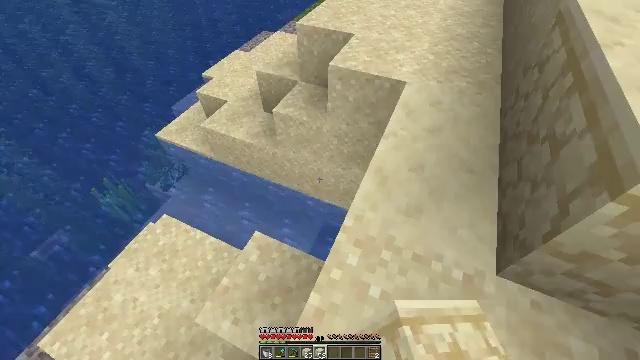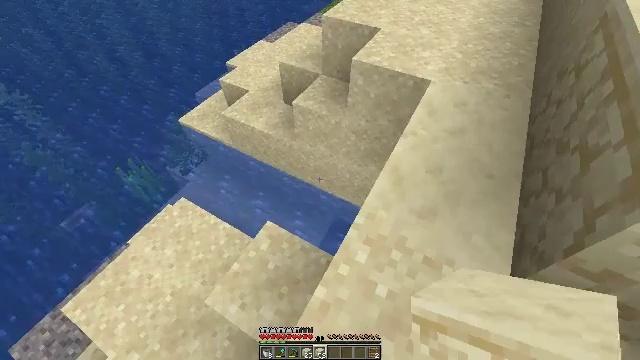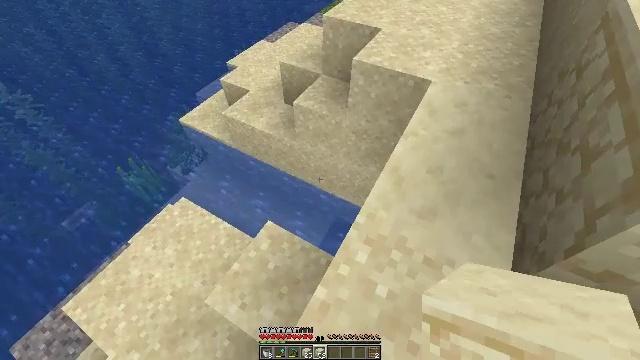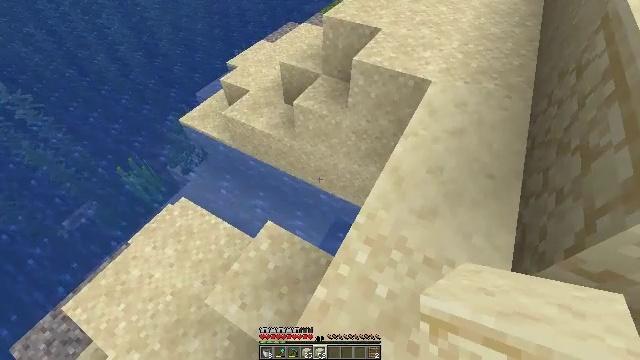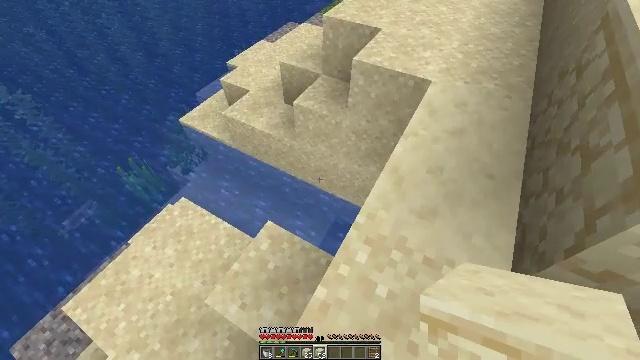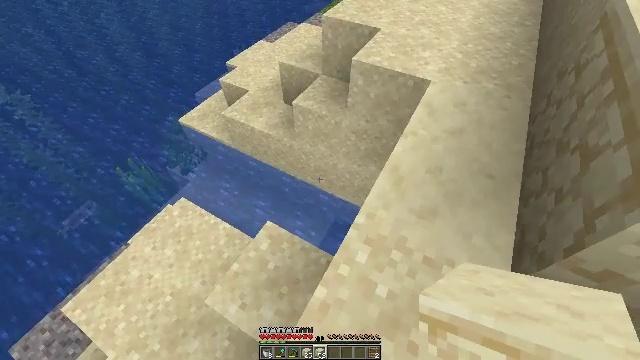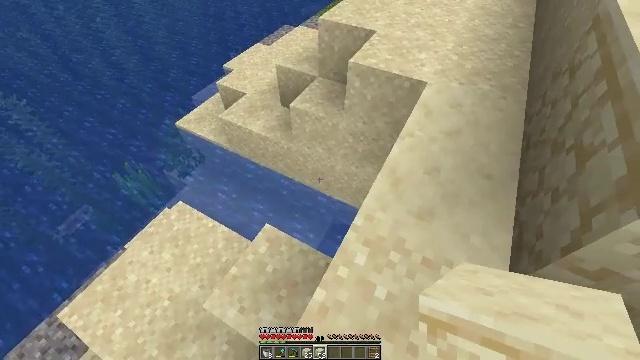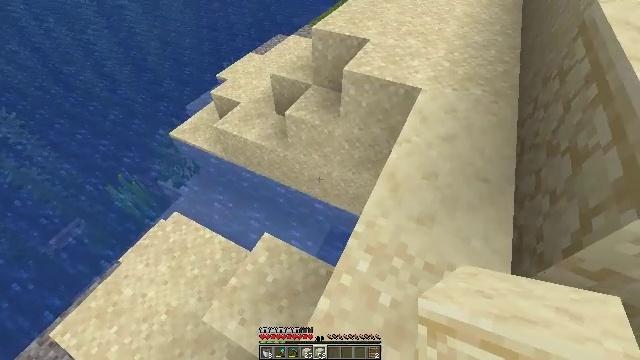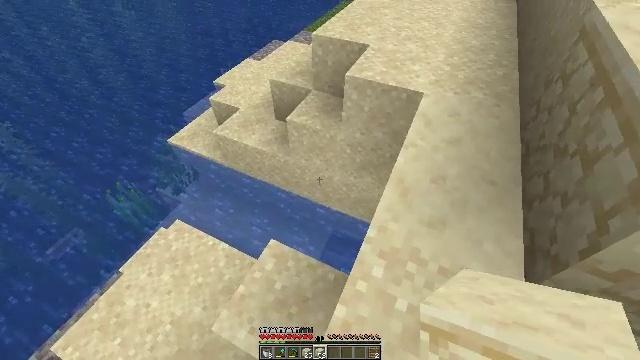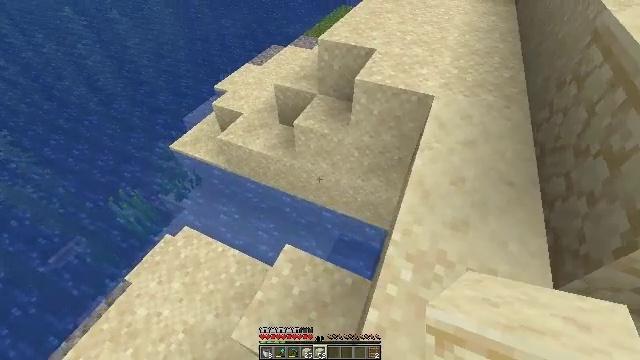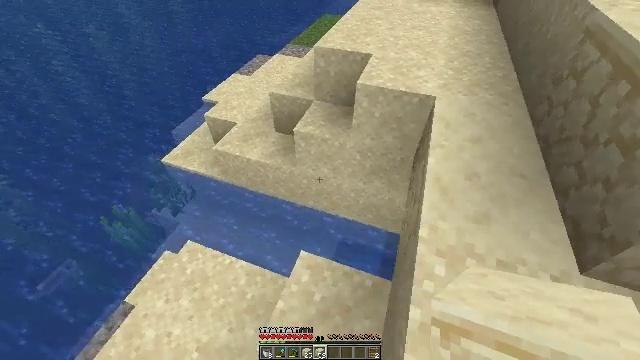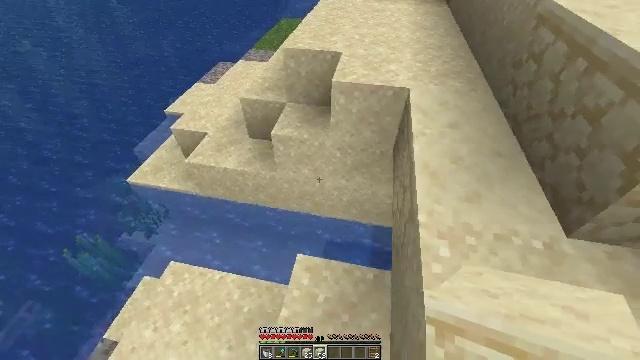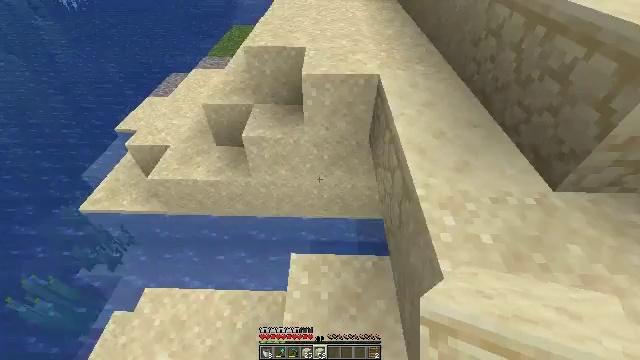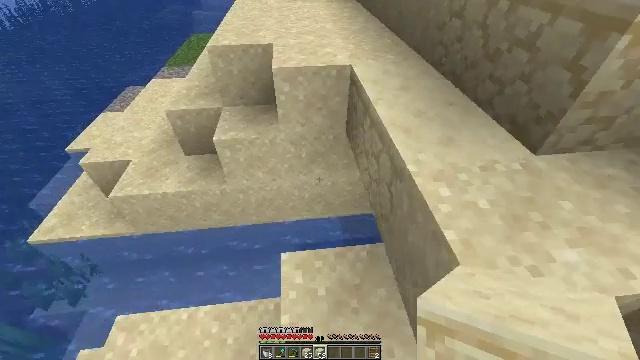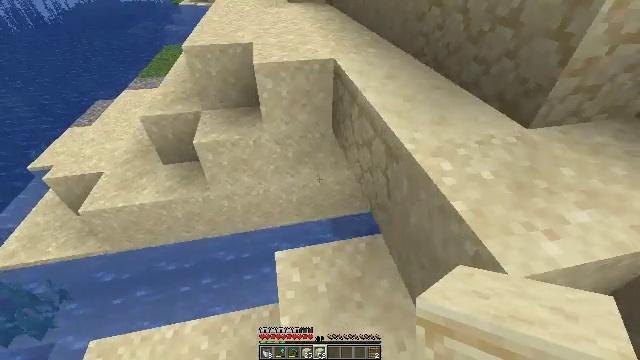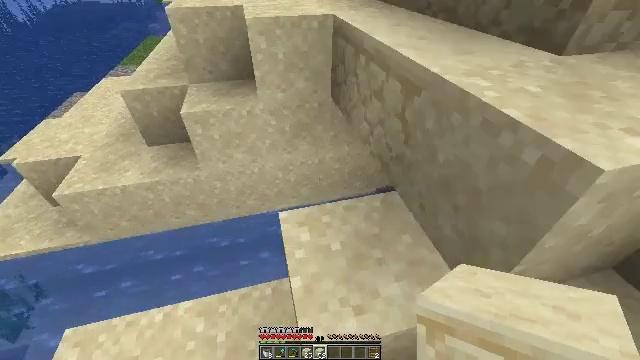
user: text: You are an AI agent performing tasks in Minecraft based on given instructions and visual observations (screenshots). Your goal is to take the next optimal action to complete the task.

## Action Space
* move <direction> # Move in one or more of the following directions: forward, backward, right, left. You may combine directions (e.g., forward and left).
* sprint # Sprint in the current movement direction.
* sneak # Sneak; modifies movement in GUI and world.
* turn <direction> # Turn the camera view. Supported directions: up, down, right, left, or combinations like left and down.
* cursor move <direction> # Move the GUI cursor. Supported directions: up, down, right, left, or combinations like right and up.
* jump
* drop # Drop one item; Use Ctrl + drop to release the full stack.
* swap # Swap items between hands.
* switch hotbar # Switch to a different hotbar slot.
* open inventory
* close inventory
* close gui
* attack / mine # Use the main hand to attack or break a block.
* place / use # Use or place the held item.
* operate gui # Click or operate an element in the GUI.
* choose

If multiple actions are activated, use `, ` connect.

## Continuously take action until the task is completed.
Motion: motion action
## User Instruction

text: Get granite from underground.
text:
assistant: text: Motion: turn left and down
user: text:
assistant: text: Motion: no_op
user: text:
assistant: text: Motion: no_op
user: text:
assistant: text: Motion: no_op
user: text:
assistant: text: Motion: no_op
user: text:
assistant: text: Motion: no_op
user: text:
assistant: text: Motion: move left, turn right and up
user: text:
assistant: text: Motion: move left, turn right
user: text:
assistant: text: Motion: move left, turn right
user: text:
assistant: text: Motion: move left, turn right and up
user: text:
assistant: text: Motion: move left, turn right
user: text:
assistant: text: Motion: move left, turn right and up
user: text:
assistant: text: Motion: move left, turn right and up
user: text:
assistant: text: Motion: turn right and up
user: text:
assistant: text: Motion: turn right
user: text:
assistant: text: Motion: turn right
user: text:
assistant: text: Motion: turn right
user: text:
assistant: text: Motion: turn right
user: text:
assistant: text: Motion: move left, turn right and up
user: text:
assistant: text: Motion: move left, turn right and up
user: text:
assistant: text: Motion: move left, turn right and up
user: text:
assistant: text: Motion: move left, turn right and up
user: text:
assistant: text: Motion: turn right and up
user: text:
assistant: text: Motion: turn right
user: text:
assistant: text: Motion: turn right and up
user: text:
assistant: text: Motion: turn right
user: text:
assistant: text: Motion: move left, turn right
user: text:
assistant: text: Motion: move left, turn right
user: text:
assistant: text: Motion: move left, turn right
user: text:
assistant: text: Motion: turn right